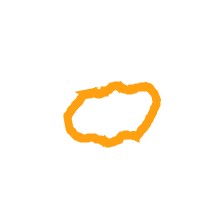
Shape: circle